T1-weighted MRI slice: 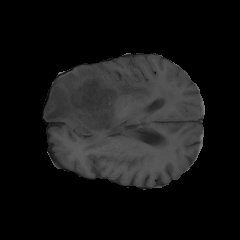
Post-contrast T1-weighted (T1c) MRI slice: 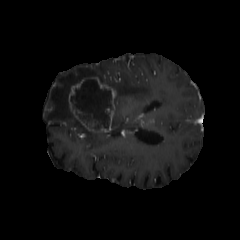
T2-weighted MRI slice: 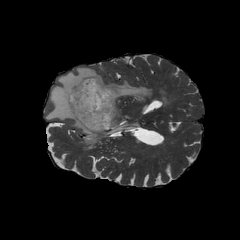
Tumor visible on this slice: yes